Question: Activity overview graph not showing all contribution to the graph. How can I saw all the contribution? Activity graph is below.

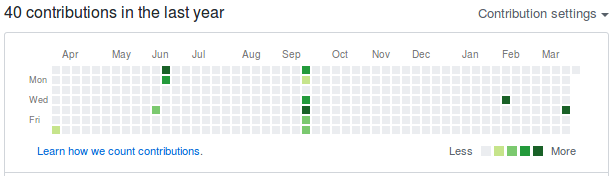
Answer: Try selecting "" on Contribution settings.
<URL>
And also you may want to know how GitHub counts the contributions.
- <URL>